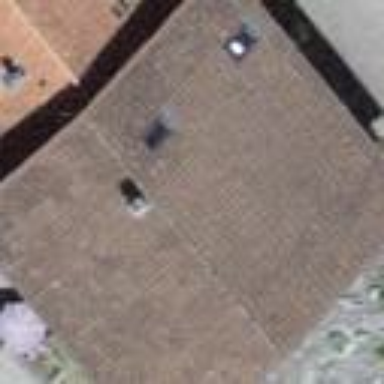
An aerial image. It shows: Farm building.